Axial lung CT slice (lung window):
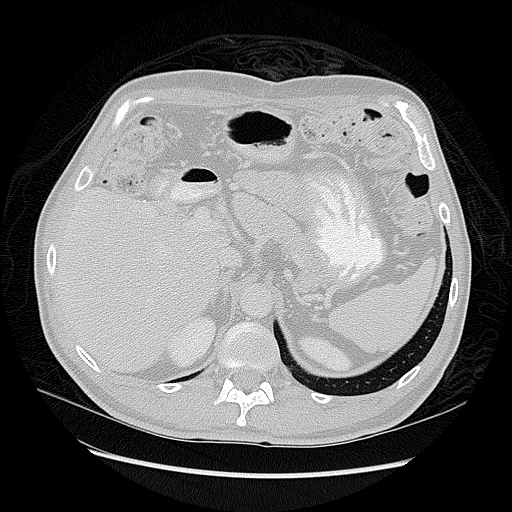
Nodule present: no